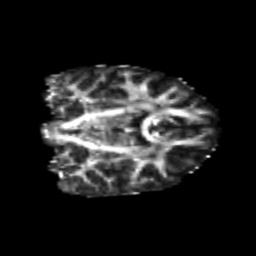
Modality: FA
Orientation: coronal
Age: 21
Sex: female
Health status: healthy
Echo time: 0.074 s